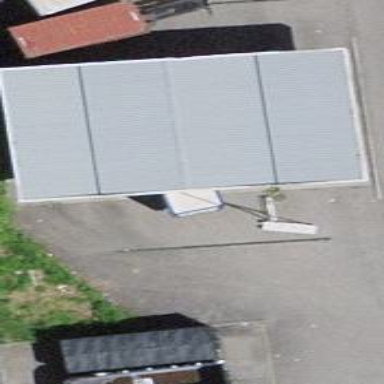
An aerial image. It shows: Building designated for providing fuel.